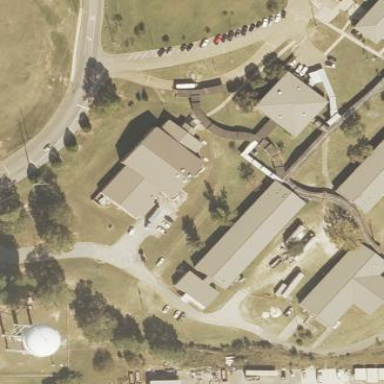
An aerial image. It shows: School building.